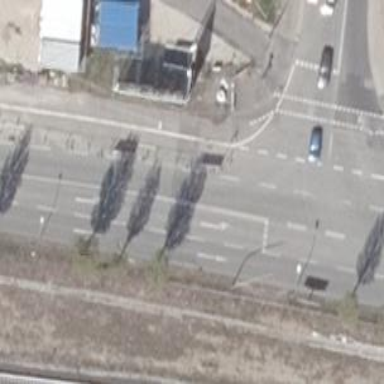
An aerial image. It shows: Asphalt path for cyclists and pedestrians.